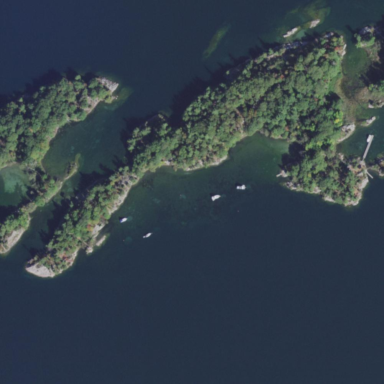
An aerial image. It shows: Islet covered with woodland.